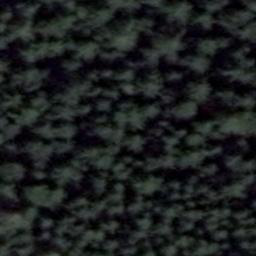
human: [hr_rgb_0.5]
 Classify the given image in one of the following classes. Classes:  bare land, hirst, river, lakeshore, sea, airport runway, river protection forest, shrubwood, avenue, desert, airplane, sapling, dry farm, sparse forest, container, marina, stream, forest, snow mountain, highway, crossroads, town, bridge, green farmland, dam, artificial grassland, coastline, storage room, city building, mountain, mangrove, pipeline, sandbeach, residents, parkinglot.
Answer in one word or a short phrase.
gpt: forest